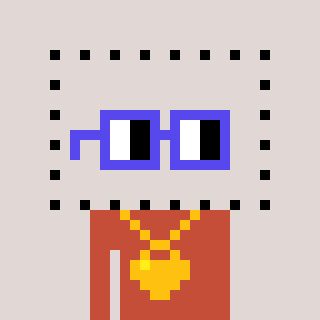
a pixel art character with square blue glasses, a void-shaped head and a rust-colored body on a warm background